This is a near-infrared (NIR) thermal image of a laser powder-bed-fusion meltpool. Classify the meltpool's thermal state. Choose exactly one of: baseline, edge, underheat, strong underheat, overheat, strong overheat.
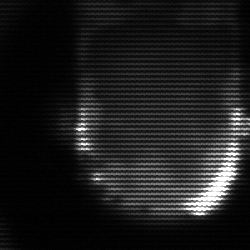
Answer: baseline